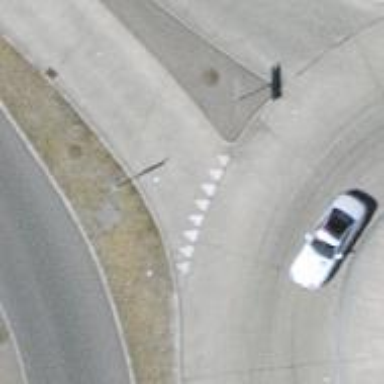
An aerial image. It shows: Road with "give way" sign.